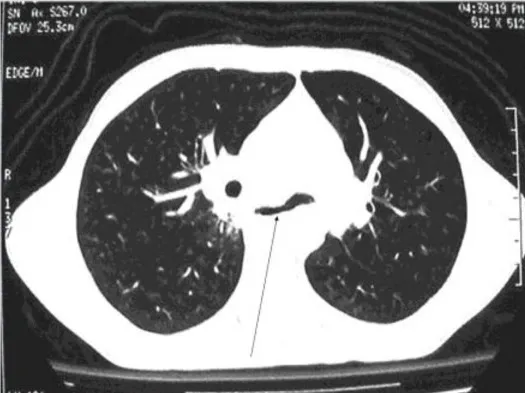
Left eso-bronchial fistula.
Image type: radiology (ct)